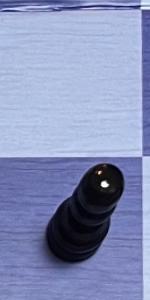
Label: Pawn_Black